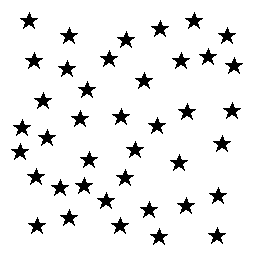
Squares: 0
Triangles: 0
Stars: 40
Total shapes: 40